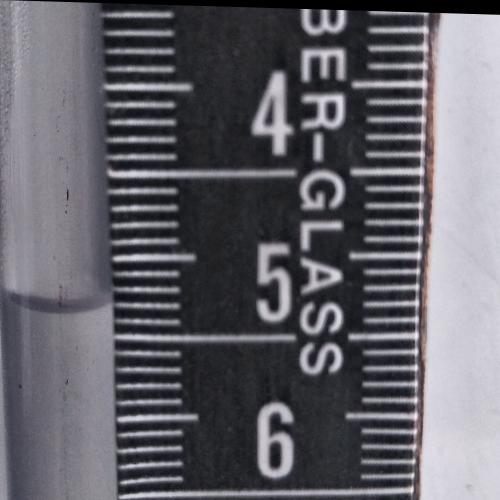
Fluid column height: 5.3 cm